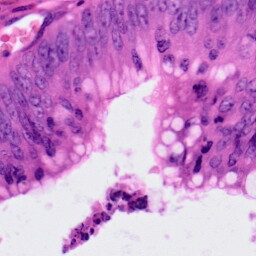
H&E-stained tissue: Colon